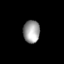
Tissue: skin
Cell type: Epithelial cells
Senescence score: 0.2386
Nuclear area (px): 364
Mean DAPI intensity: 158.203